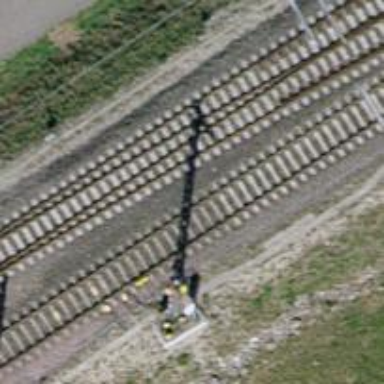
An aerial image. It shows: Single-track electrified railway siding with contact line for service.